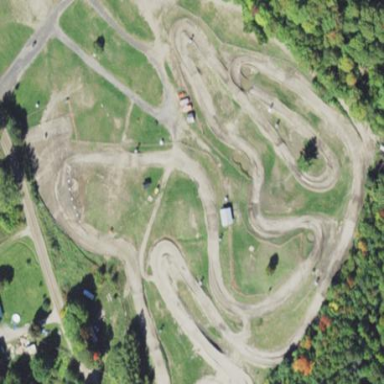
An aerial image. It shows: Motocross pitch for leisure land.